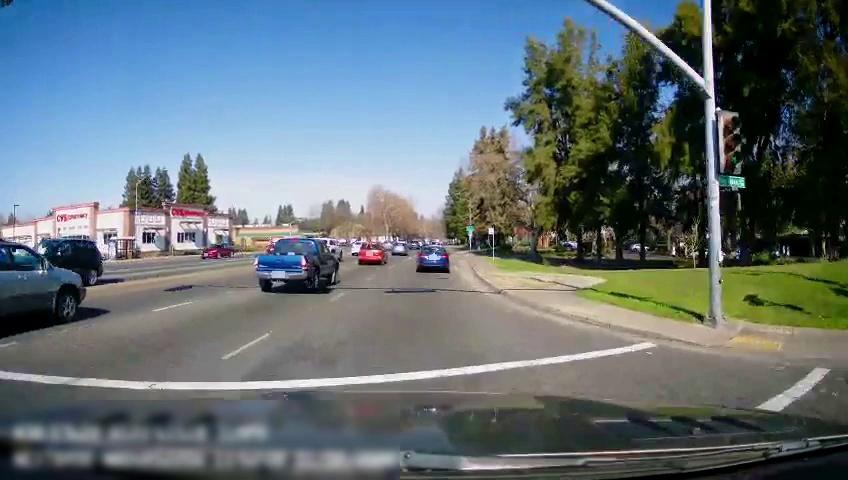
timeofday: Day
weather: Sunny
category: Drivable Space
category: Drivable Space
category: Vehicles | SUV
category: Vehicles | Car
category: Vehicles | Car
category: Vehicles | Truck
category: Vehicles | Car
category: Vehicles | Car
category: Vehicles | Car
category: Vehicles | SUV
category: Vehicles | Car
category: Vehicles | Car
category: Lanes | Current Lane
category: Lanes | Alternate Lane
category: Traffic | Signs